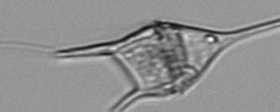
Label: Tripos_lineatus